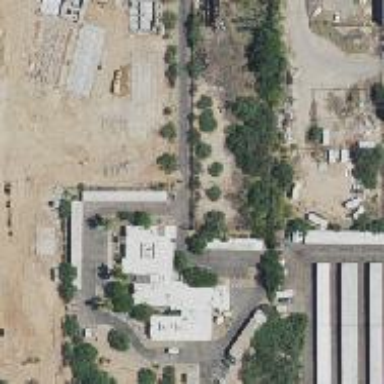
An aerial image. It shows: Animal shelter.